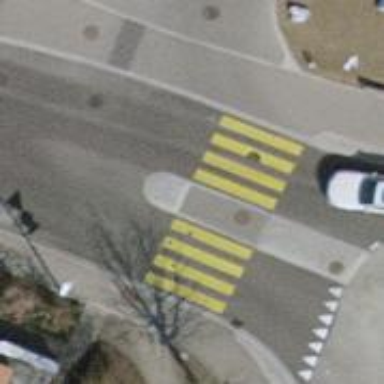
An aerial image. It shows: Uncontrolled zebra crossing with central island.